Interaction volume radius: 5 \u00c5
Interaction volume height: 25 \u00c5
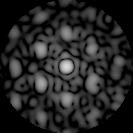
Disorder parameter: 0.4861